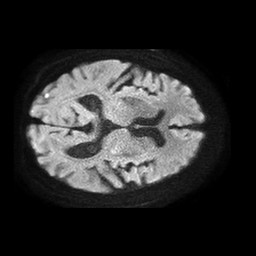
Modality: TRACE
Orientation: axial
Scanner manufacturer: philips
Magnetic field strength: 1.5 T
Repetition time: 4.6 s
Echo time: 0.08631 s